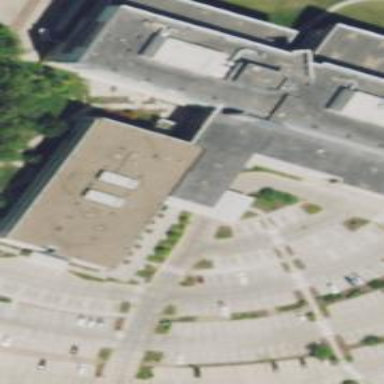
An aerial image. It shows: Hospital building.